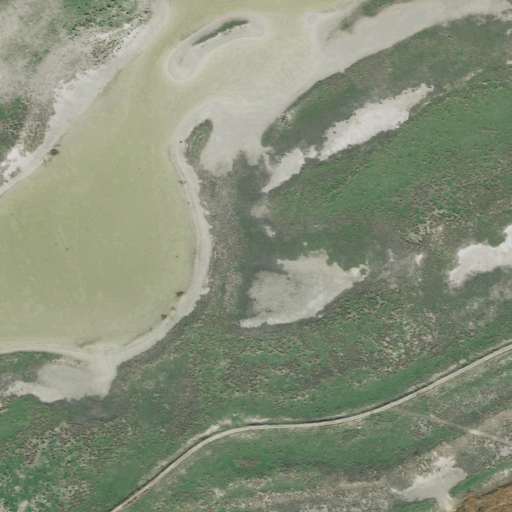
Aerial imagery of mountain in Utah named Cow Bay Knoll containing shrub, barren land, open water, herbaceous wetlands, and woody wetlands